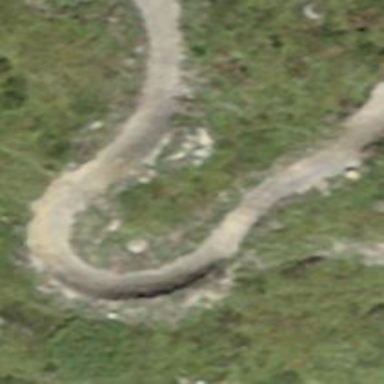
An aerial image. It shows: Unpaved path.